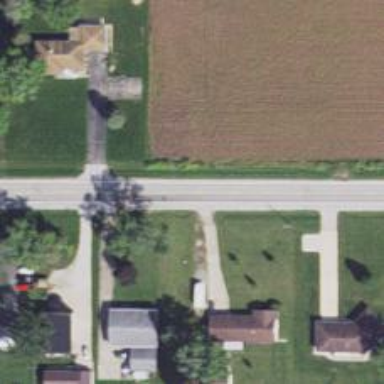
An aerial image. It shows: Driveway.